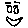
Label: smiley face